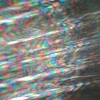
Label: sunburn